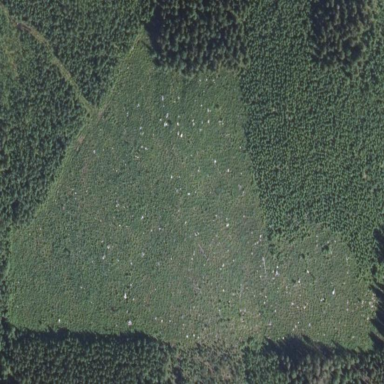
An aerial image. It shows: Clearcut area with scrub vegetation.